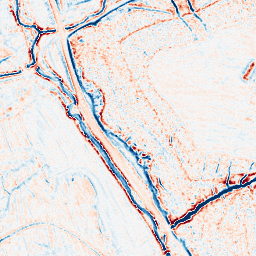
Category: edge_preserving
Decomposition family: bilateral
Decomposition parameters: d: 9
sigma_color: 50
sigma_space: 75
Upsampling method: lanczos
Upsampling parameters: scale: 2
Upsampling scale: 2